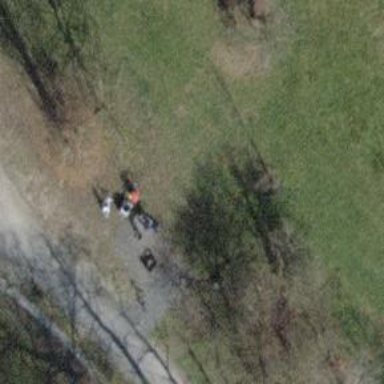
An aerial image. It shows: Brown bench in the vicinity.